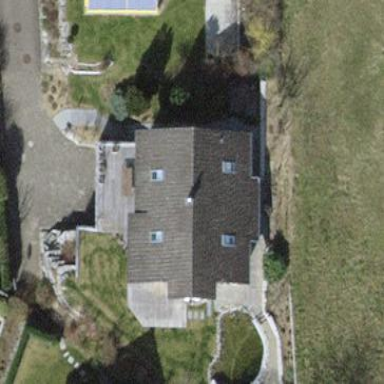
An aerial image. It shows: Detached building with gabled roof.